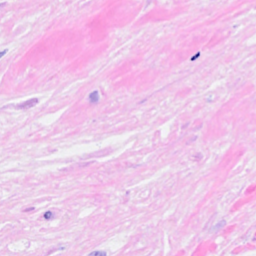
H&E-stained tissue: Breast